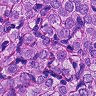
Metastatic tissue present: yes